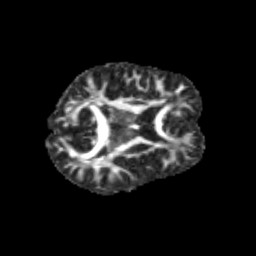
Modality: FA
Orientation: axial
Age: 11
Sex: male
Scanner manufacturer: siemens
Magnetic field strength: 3 T
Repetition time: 3.8 s
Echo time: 0.07 s